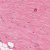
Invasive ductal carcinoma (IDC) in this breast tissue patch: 0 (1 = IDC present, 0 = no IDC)